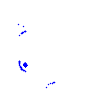
Particle: electron